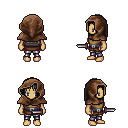
a pixel art fantasy rpg character, female body template, human, tanned skin, leather chest armor, metal pants, white unkempt hairstyle, cloth hood, dagger, four views (front, back, left, right), 2x2 character sprite sheet, small pixel art, hard edges, no anti-aliasing